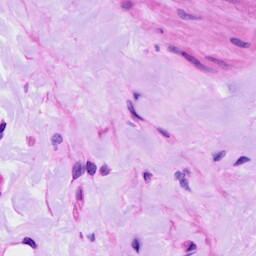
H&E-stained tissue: Ovarian